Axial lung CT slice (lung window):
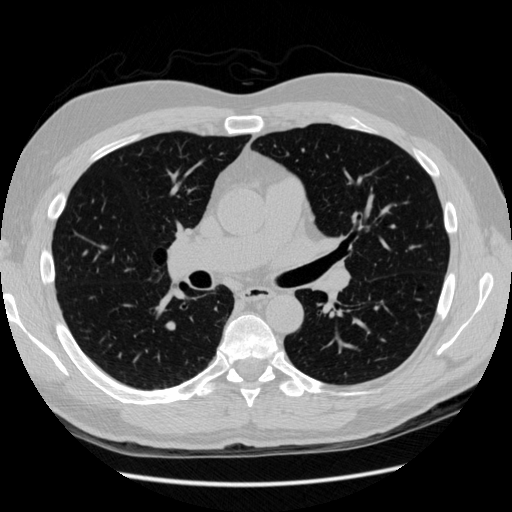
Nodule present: no